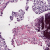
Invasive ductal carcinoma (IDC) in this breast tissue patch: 0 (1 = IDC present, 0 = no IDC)